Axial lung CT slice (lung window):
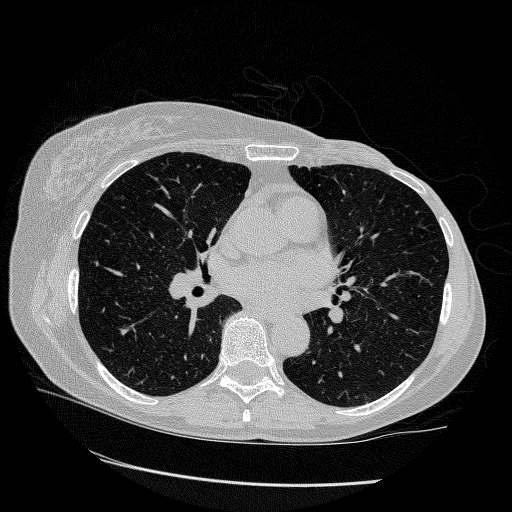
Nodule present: no